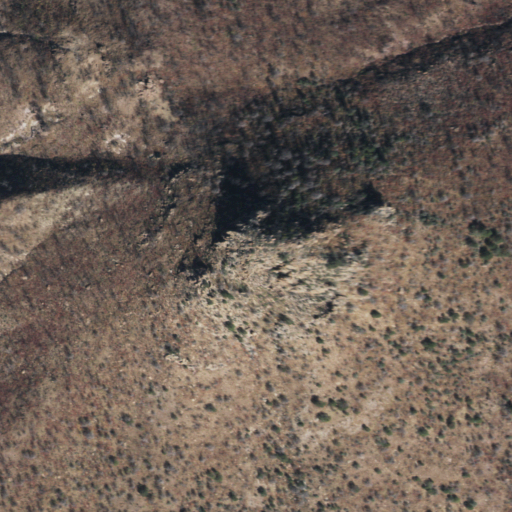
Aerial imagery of mountain in Arizona named Brigham Peak containing only grassland